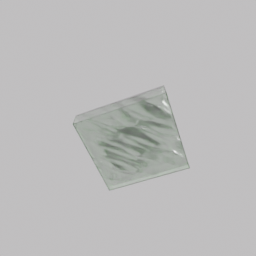
Label: furniture